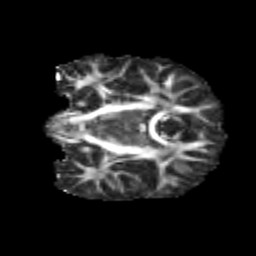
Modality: FA
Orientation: coronal
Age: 10
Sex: female
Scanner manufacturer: siemens
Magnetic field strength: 3 T
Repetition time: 3.8 s
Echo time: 0.07 s